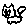
Label: cat